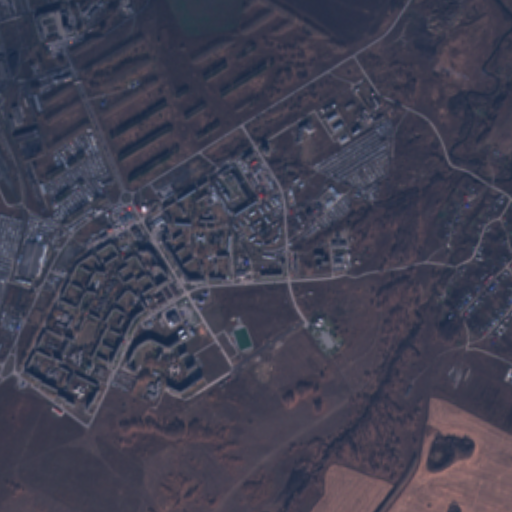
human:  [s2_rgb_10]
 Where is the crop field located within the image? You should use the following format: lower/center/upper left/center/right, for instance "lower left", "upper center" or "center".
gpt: The crop field is located in the upper of the image.
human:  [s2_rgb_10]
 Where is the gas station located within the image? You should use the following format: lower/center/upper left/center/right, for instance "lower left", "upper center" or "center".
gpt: The gas station is located in the lower left of the image.
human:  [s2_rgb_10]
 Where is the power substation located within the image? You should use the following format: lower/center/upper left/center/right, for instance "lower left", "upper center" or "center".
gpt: The power substation is located in the center left of the image.
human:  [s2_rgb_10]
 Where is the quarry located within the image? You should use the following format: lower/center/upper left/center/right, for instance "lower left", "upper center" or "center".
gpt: There is no quarry in the image.